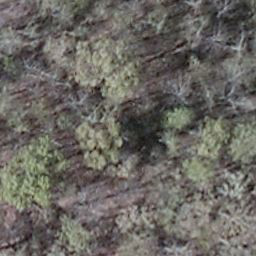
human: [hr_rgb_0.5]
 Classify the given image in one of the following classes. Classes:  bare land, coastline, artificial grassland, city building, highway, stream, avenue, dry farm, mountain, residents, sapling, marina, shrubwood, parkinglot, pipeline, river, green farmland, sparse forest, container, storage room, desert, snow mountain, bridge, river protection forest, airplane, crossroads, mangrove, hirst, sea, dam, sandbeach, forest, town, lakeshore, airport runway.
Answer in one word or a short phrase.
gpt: shrubwood